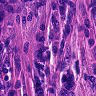
Metastatic tissue present: yes